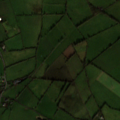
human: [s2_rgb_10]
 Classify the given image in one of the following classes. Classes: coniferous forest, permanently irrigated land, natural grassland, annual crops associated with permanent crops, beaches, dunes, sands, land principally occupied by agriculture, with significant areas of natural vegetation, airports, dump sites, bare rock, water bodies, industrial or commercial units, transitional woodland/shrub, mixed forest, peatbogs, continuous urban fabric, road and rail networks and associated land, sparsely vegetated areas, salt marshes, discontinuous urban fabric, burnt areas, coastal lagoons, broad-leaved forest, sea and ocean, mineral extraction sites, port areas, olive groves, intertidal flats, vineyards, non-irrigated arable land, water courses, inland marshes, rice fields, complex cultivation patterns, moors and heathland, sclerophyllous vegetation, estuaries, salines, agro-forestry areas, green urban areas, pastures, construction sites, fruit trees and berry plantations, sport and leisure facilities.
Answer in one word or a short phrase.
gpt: pastures